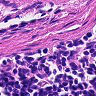
Metastatic tissue present: no